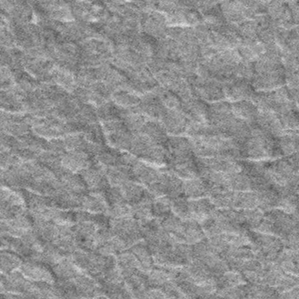
Label: frost